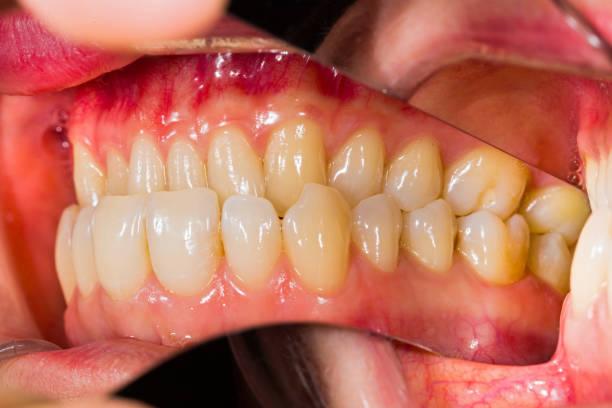
Condition: Gingivitis